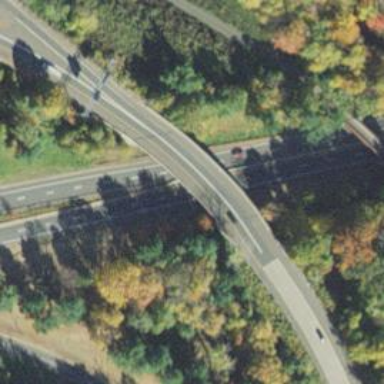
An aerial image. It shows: Motorway link bridge.